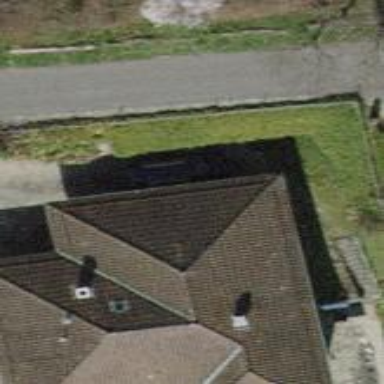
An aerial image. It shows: Detached building with hipped roof.